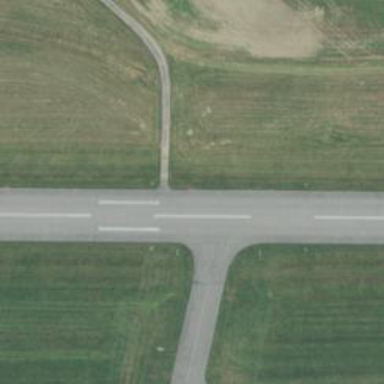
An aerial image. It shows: Image of taxiway at airport.